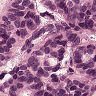
Metastatic tissue present: yes